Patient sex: M
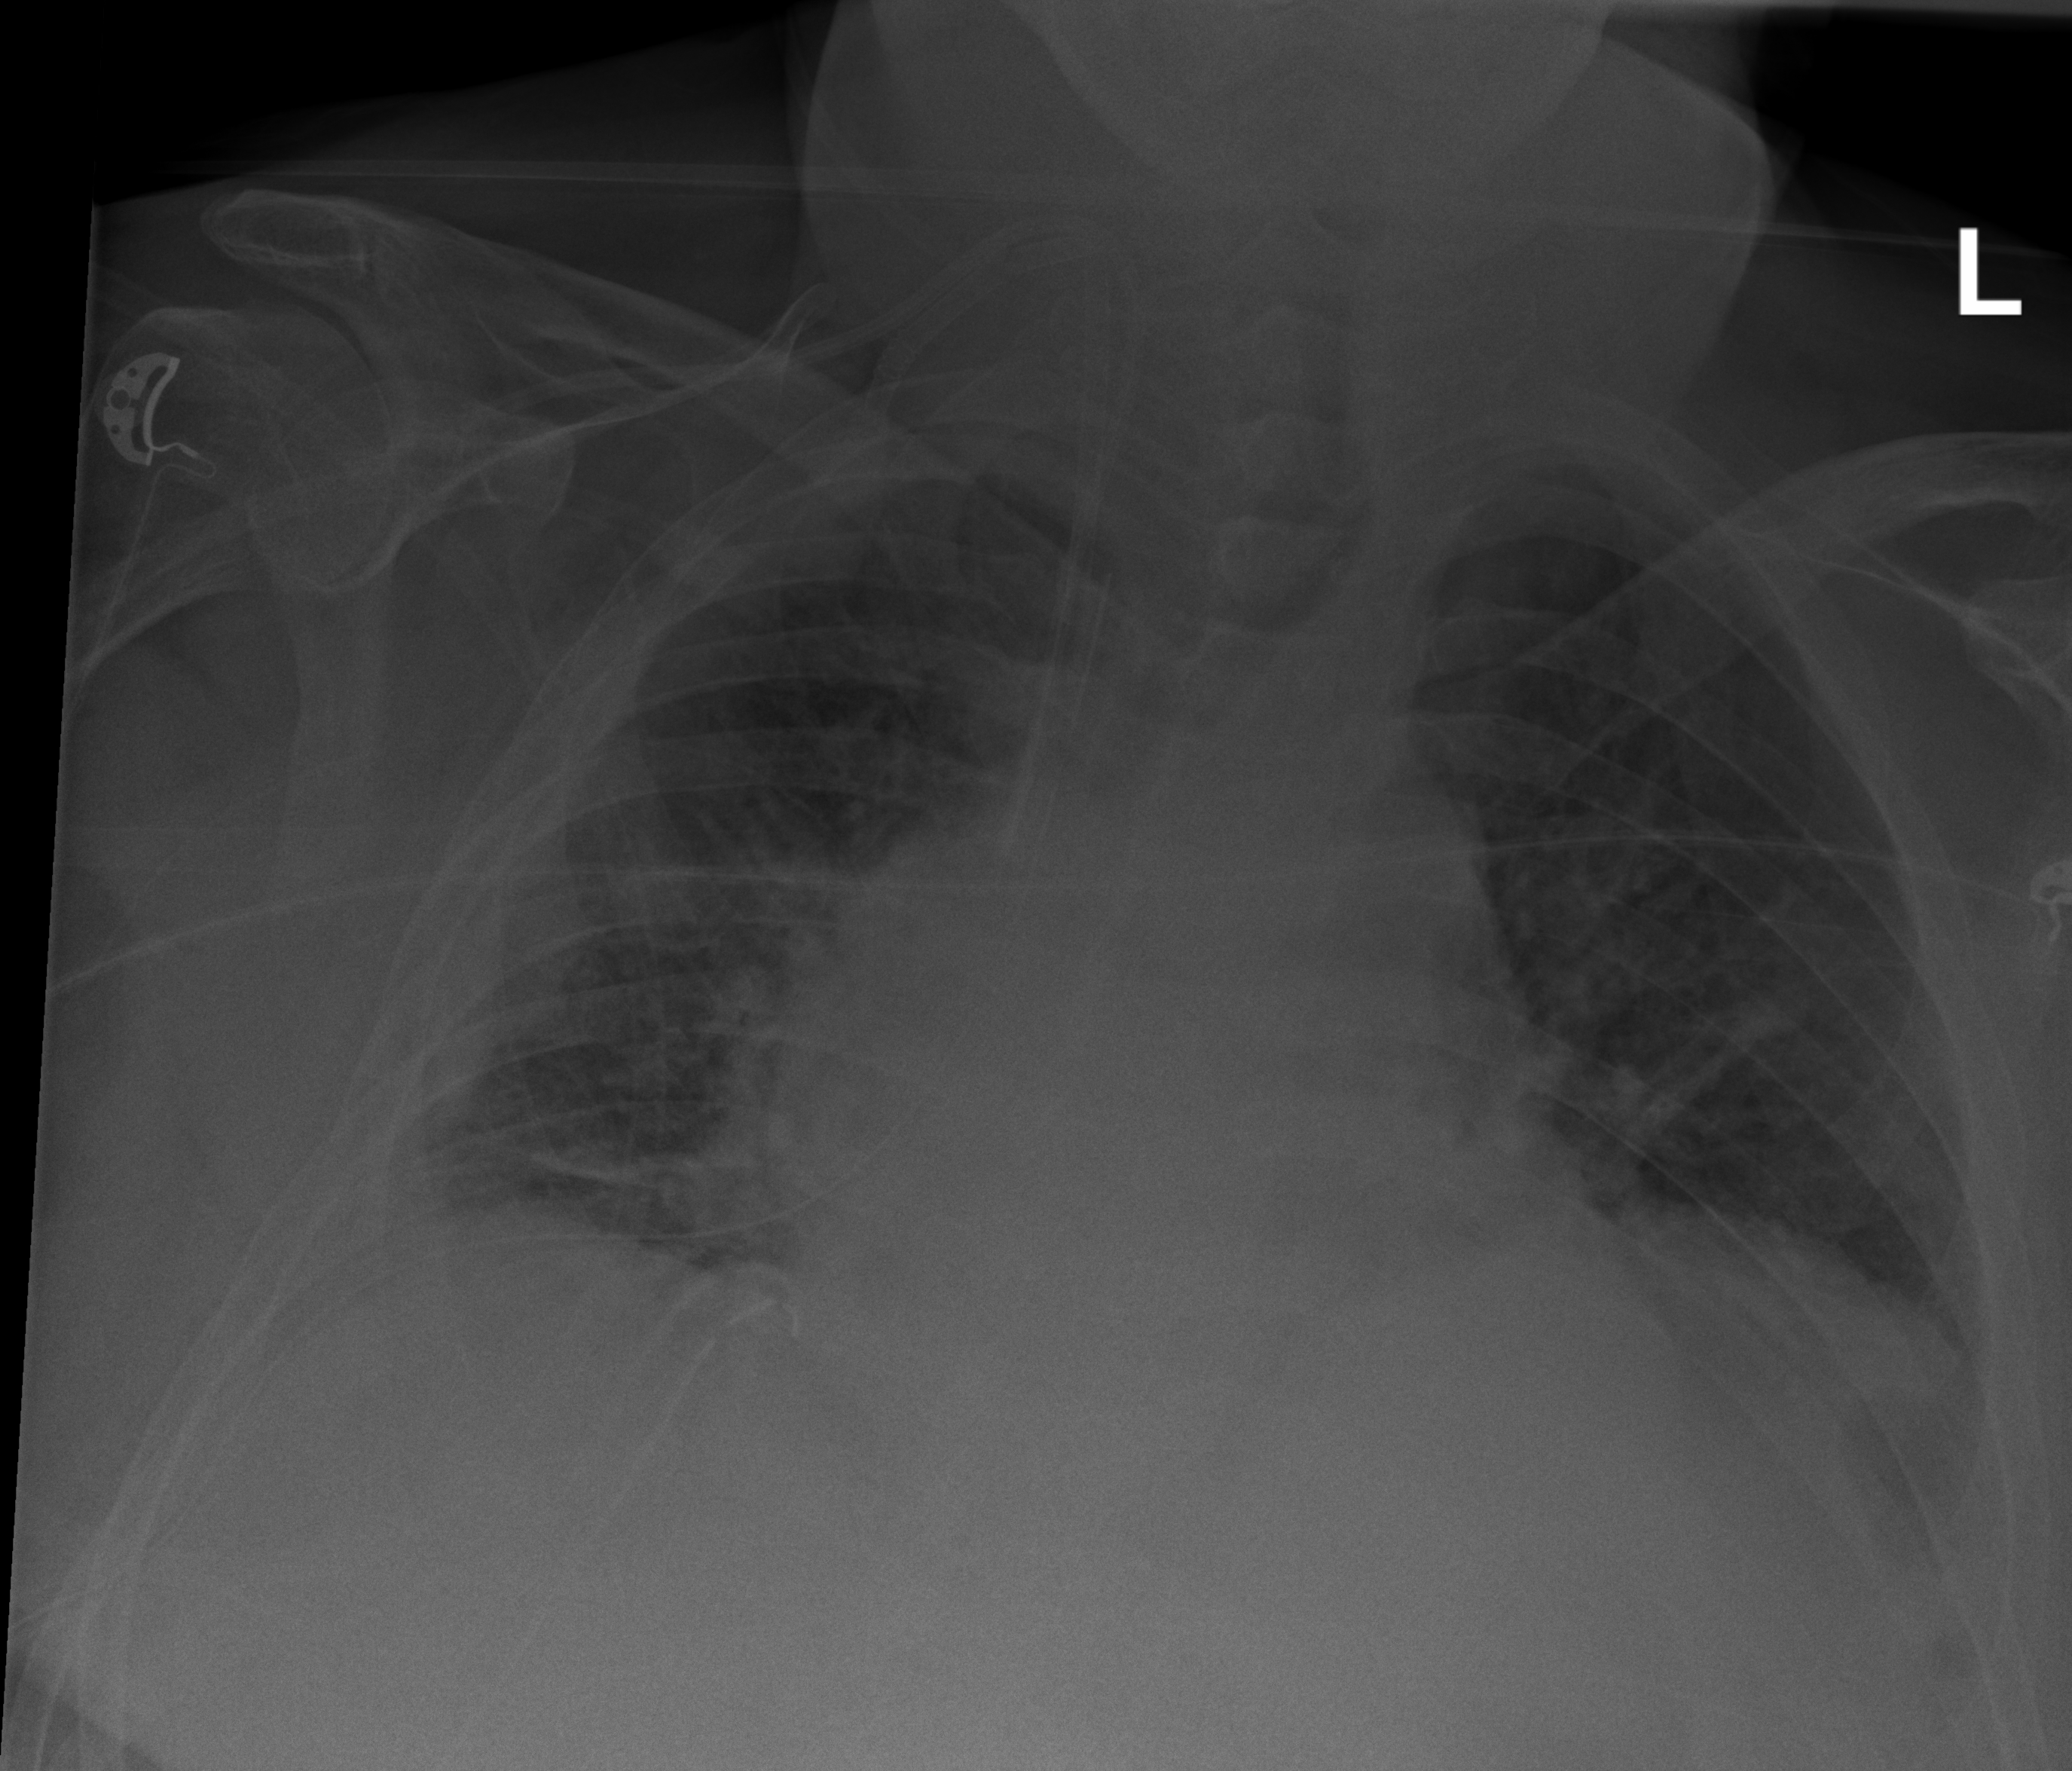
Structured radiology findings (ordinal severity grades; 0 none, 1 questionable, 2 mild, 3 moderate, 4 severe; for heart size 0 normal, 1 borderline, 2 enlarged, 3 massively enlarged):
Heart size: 2
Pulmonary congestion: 2
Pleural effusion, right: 2
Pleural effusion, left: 0
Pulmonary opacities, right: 2
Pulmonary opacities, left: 2
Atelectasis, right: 2
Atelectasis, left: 2